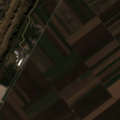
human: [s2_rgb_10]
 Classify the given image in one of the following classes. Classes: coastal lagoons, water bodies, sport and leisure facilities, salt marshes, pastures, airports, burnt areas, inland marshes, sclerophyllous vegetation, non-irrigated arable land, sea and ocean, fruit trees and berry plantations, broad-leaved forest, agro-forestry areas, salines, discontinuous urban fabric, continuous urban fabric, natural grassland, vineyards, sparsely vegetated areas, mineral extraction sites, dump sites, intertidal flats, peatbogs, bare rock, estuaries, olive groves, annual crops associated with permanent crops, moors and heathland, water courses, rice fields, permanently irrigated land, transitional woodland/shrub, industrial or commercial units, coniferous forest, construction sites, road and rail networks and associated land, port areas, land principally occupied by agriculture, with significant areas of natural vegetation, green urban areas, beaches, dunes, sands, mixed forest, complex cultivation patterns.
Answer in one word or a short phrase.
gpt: mineral extraction sites, non-irrigated arable land